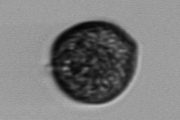
Label: Prorocentrum